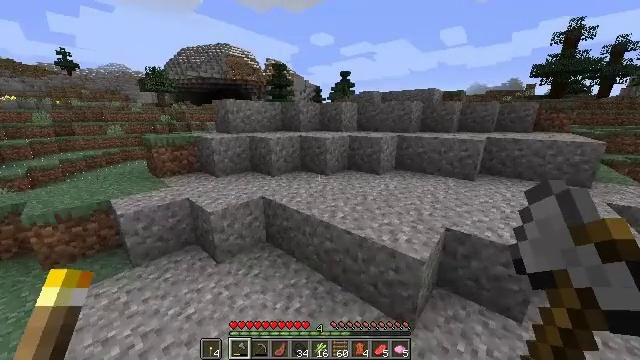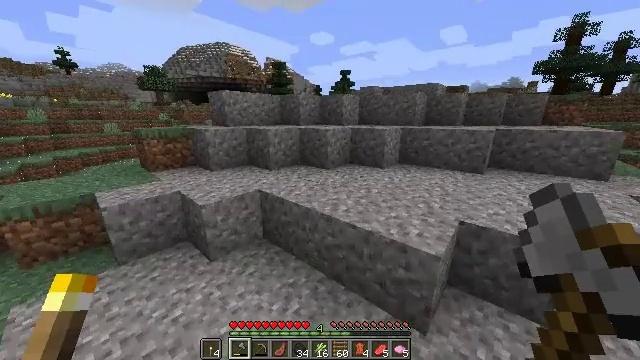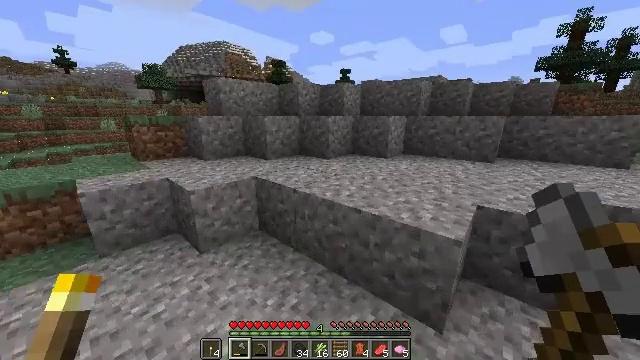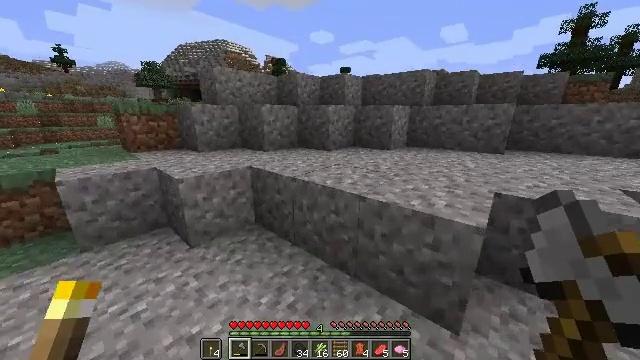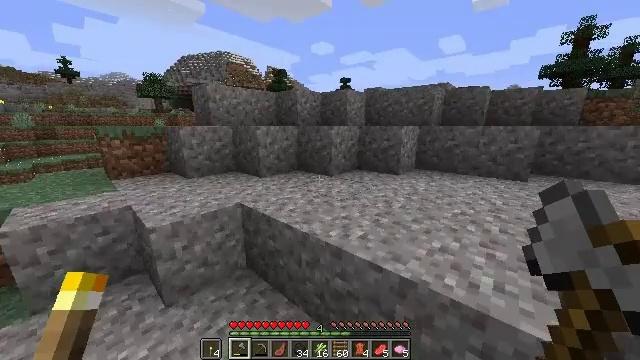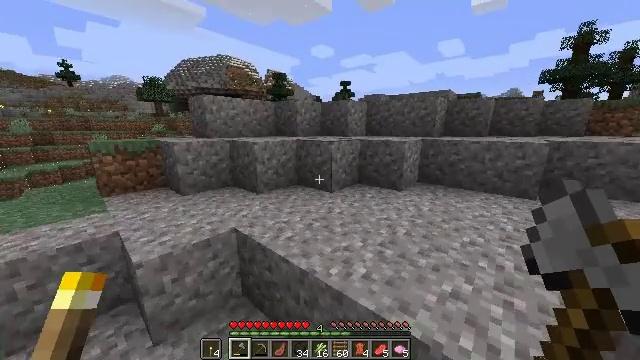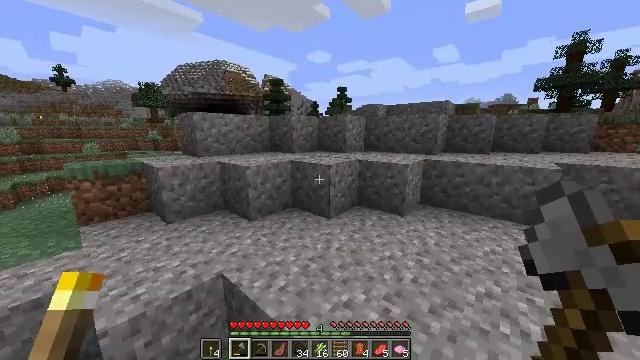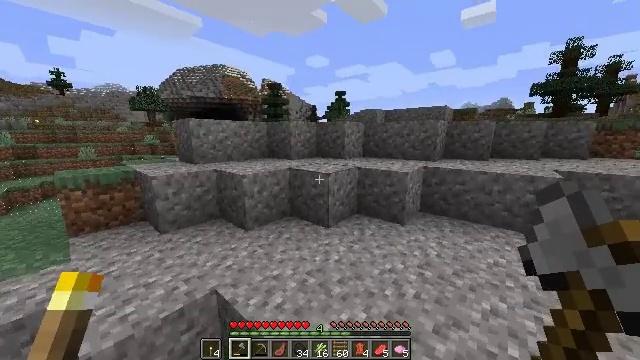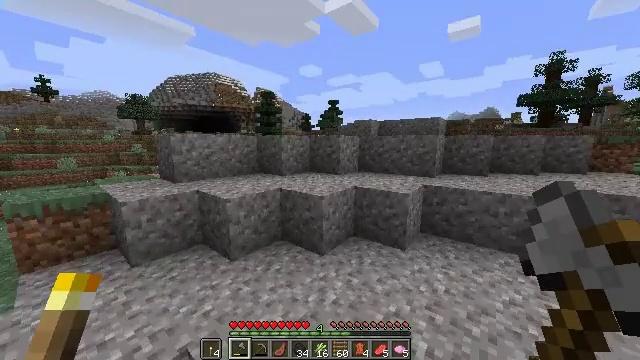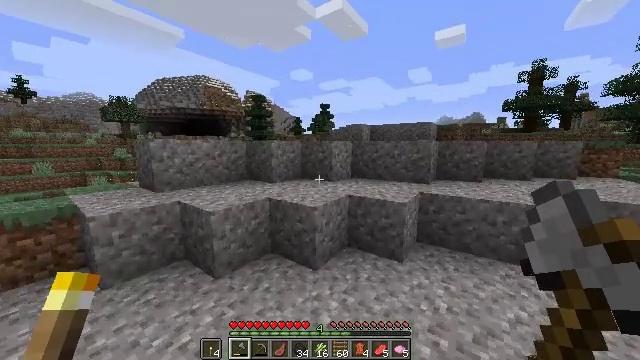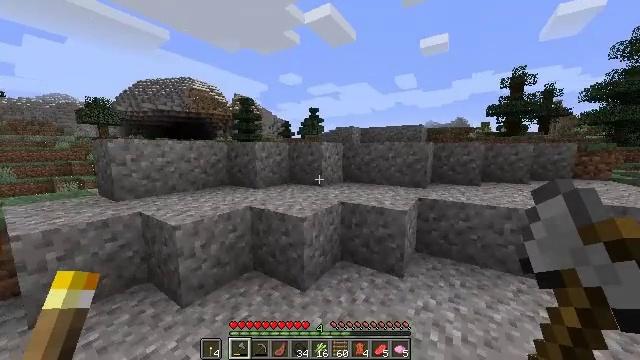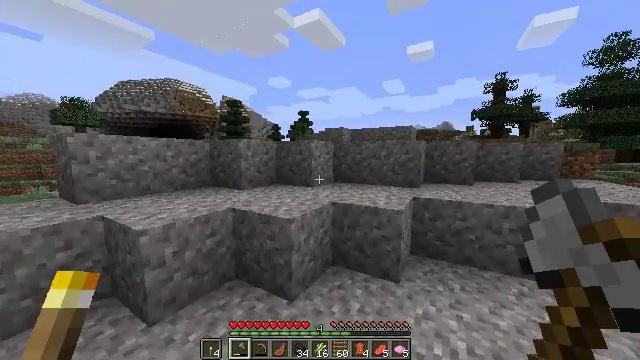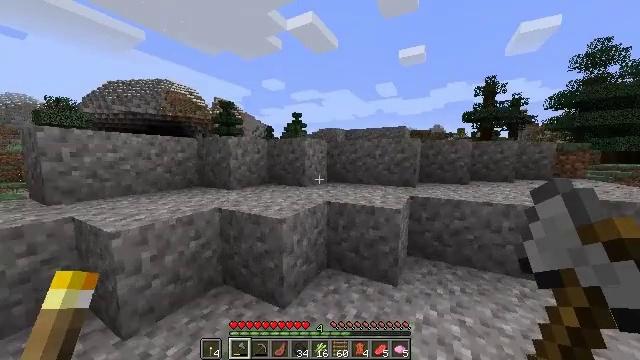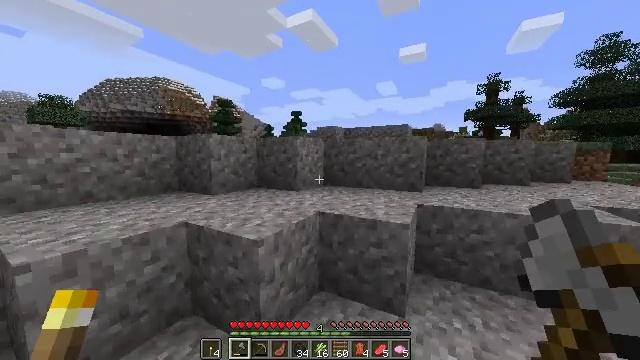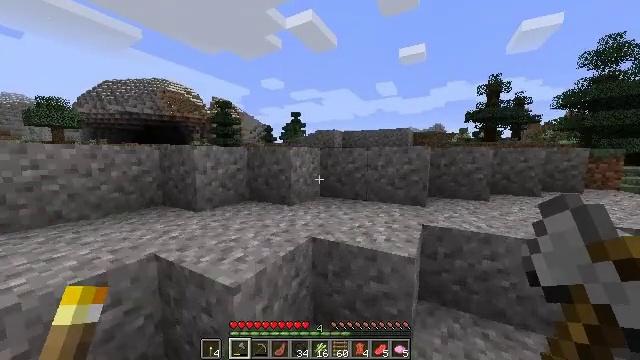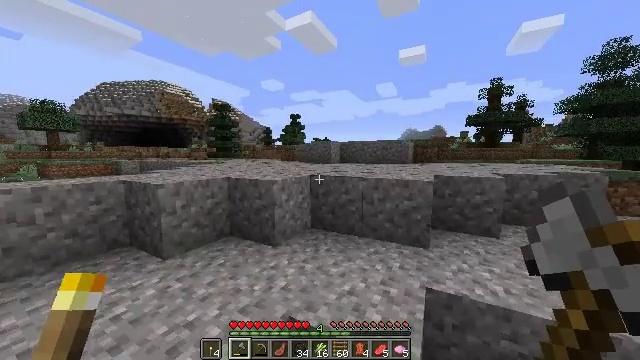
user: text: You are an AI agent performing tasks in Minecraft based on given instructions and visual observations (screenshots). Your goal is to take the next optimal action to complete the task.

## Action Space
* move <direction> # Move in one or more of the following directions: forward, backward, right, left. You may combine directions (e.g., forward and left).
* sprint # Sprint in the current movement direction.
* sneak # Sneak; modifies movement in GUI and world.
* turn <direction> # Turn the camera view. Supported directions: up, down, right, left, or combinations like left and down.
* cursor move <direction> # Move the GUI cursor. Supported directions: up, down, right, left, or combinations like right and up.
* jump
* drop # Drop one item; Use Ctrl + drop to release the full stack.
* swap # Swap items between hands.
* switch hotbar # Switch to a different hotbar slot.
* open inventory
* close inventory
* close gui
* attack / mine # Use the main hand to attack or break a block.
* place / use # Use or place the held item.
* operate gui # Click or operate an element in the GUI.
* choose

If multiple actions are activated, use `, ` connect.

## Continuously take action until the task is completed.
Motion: motion action
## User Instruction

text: Kill mobs.
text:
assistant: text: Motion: move forward, sprint, jump
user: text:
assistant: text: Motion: move forward, sprint, jump
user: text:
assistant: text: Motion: move forward, sprint, jump
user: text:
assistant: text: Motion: move forward, sprint, turn up, jump
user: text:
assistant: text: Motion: move forward, sprint, jump
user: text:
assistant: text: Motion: move forward, sprint, turn up, jump
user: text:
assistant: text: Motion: move forward, sprint, jump
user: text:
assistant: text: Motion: move forward, sprint, turn right and up, jump
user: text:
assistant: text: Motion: move forward and move right, sprint, turn right, jump
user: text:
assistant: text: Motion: move forward and move right, sprint, turn right and up, jump
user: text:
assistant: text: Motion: move forward and move right, sprint, turn right, jump
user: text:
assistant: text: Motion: move forward and move right, sprint, turn right, jump
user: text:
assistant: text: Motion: move forward and move right, sprint, jump
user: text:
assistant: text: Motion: move forward and move right, sprint, jump
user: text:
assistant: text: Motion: move forward and move right, sprint, jump
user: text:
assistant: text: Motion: move forward, sprint, jump
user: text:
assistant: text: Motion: move forward, sprint, jump
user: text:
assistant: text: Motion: move forward, sprint, jump
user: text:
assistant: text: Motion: move forward, sprint, jump
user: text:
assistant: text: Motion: move forward, sprint
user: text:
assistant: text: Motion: move forward, sprint
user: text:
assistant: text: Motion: move forward, sprint
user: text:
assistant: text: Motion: move forward, sprint, jump
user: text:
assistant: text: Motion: move forward, sprint, jump
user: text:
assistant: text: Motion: move forward, sprint, jump
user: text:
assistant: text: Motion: move forward, sprint, jump
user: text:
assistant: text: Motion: move forward, sprint, jump
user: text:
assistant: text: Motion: move forward, sprint
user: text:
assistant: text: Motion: move forward, sprint
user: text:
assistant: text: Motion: move forward, sprint